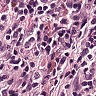
Metastatic tissue present: no